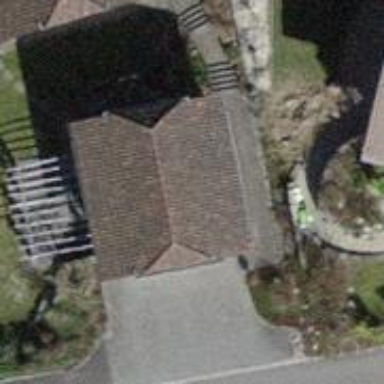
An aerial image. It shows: Building with tile roof.